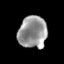
Tissue: skin
Cell type: Others
Senescence score: 0.701
Nuclear area (px): 895
Mean DAPI intensity: 150.863